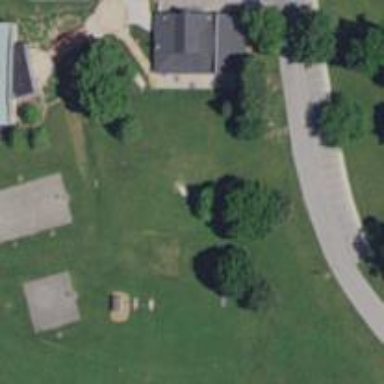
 specifically designed for the sport of disc golf."